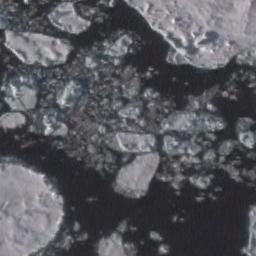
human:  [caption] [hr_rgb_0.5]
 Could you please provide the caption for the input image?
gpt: Countless ice cubes of all sizes are closely connected into a large piece floating on the deep blue sea .

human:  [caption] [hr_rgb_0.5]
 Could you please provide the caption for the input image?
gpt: A lot of small pieces of sea ice floats between two large pieces of sea ice .

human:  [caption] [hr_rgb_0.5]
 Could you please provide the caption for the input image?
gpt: There is a big ice and many small ice on the dark green sea .

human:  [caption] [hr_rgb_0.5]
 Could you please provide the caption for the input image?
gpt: Sea ice is surrounded by water .

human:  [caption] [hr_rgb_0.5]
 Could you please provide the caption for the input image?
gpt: There are some pieces of sea ice linked together .